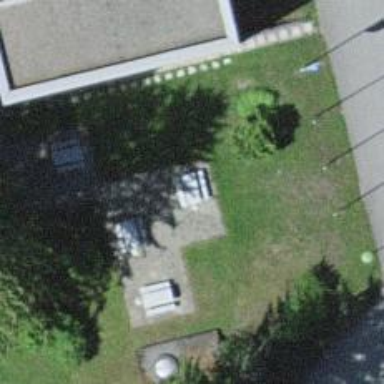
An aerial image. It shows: Picnic table made of concrete set up on leisure land.